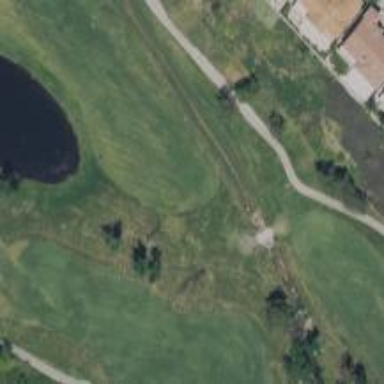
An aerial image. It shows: Golf hole.